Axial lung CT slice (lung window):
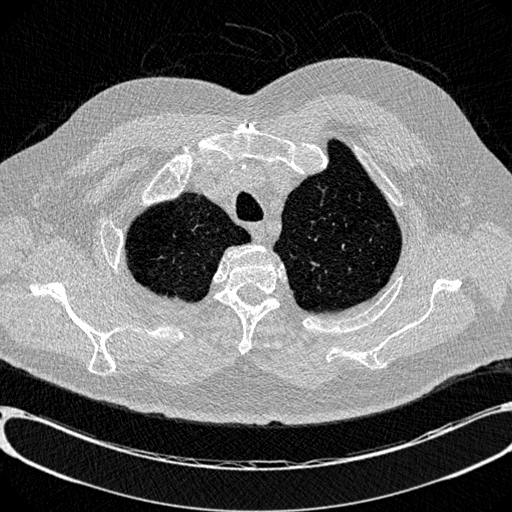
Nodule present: no